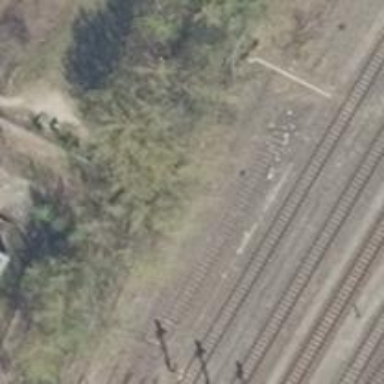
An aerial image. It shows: Abandoned railway yard.